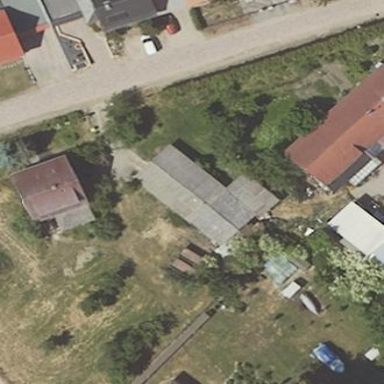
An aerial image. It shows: Shed building.